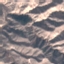
Land use / land cover: HerbaceousVegetation